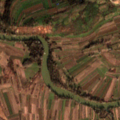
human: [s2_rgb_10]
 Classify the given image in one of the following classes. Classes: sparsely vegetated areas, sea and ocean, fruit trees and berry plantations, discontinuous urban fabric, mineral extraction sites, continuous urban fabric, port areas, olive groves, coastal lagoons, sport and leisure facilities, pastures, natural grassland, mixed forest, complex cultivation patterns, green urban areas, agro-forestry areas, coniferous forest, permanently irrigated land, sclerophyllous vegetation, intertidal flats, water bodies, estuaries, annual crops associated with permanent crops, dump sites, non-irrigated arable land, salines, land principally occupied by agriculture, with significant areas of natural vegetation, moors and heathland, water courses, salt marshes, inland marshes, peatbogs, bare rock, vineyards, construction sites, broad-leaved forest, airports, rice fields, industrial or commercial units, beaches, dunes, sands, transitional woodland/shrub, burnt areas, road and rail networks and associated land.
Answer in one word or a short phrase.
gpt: non-irrigated arable land, complex cultivation patterns, land principally occupied by agriculture, with significant areas of natural vegetation, water courses